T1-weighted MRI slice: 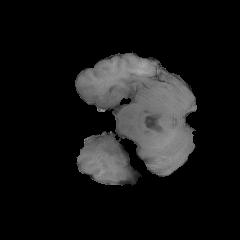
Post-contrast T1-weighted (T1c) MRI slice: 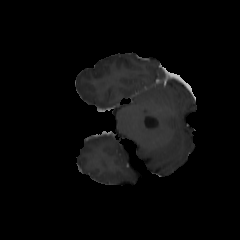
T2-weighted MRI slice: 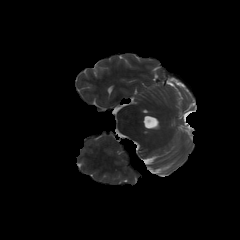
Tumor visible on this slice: no